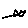
Label: star